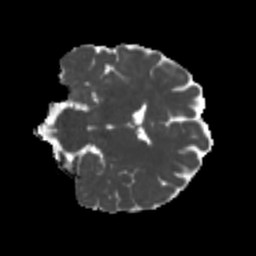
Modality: MD
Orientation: coronal
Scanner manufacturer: siemens
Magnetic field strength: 3 T
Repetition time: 4 s
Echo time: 0.0594 s